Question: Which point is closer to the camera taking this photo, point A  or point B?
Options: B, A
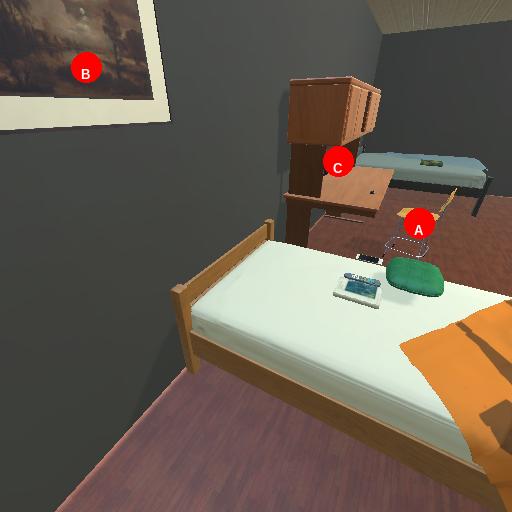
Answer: B